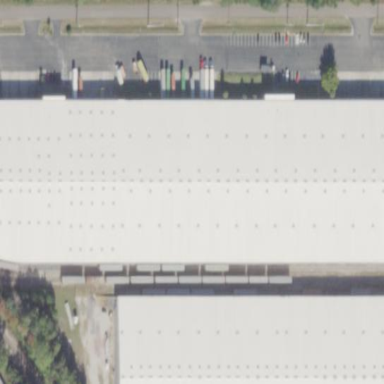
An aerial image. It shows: Warehouse building.